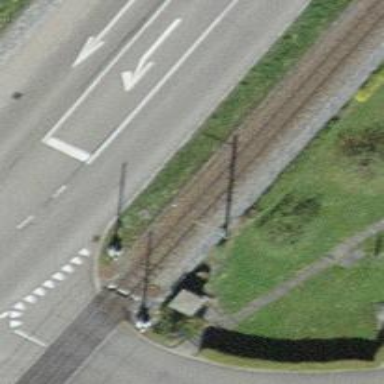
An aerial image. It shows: Light rail railway system with contact lines for electrification.